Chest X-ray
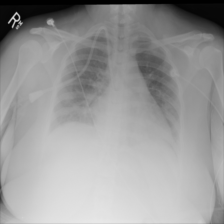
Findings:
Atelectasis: negative
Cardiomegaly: negative
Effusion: negative
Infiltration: negative
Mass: negative
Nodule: negative
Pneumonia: negative
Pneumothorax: negative
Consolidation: negative
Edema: negative
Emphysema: negative
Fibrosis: negative
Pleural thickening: negative
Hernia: negative